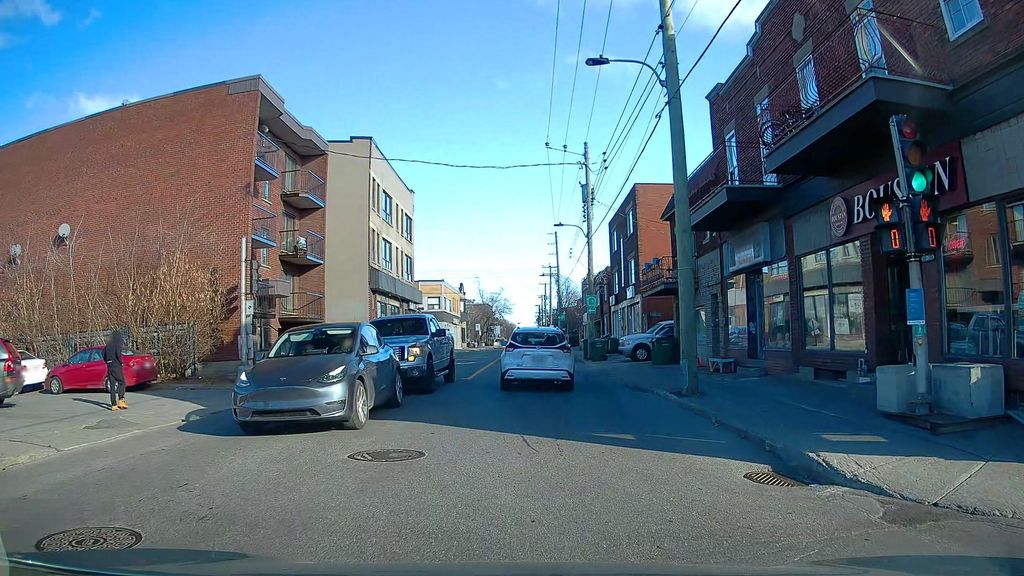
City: montreal